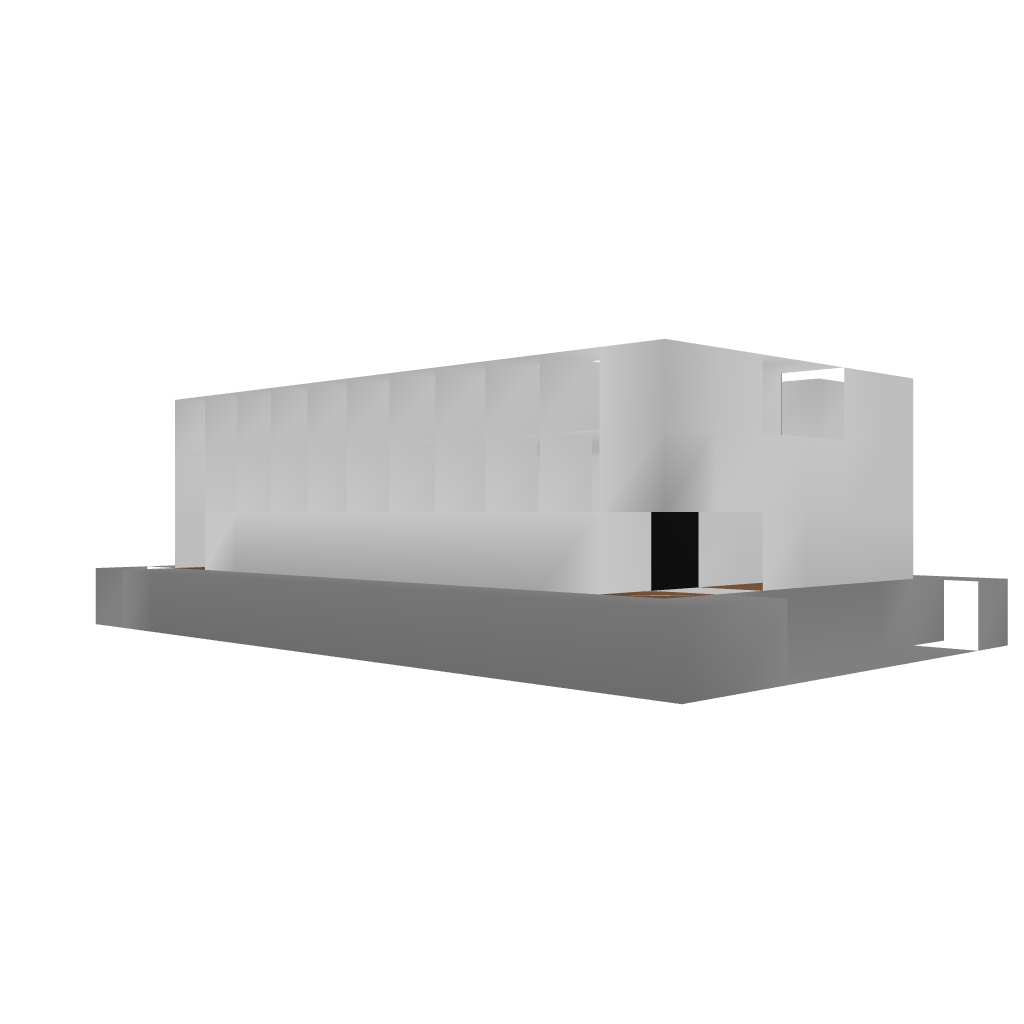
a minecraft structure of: No Night Machine